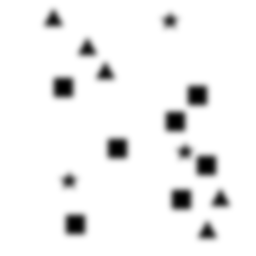
Squares: 7
Triangles: 5
Stars: 3
Total shapes: 15